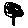
Label: tree